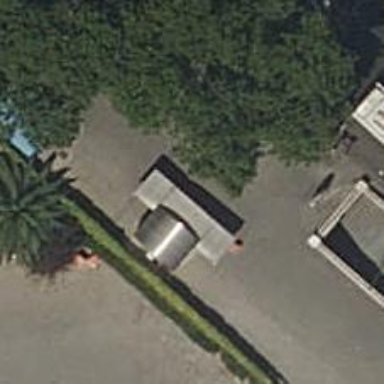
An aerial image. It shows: Kiosk.